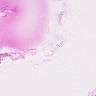
Metastatic tissue present: no